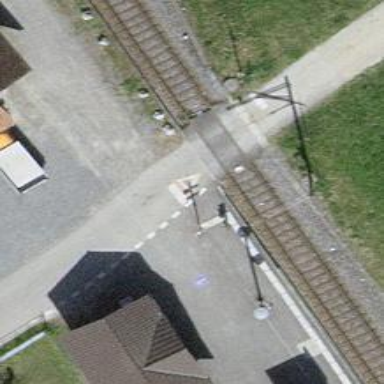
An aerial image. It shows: Railway level crossing.